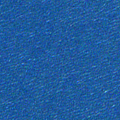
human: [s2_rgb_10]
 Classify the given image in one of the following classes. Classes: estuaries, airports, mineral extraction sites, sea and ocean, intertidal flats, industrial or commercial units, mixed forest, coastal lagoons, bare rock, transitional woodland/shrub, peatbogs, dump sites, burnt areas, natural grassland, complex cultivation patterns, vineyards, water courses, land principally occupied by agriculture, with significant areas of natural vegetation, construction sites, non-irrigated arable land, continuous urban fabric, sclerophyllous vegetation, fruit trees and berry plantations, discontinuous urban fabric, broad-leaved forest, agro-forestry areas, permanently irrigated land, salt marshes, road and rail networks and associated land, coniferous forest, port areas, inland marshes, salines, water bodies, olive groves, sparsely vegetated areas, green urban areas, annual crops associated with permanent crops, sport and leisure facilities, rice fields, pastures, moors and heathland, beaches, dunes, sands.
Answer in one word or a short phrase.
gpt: sea and ocean